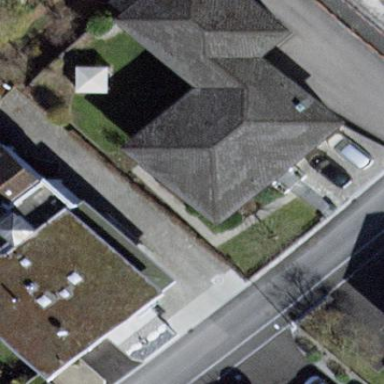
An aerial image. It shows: Residential building with flat roof.